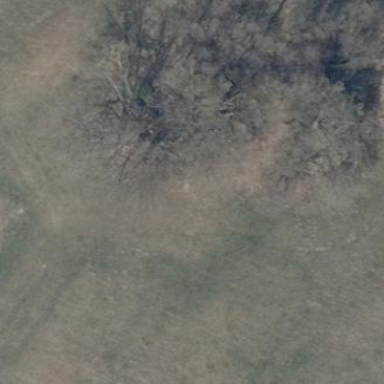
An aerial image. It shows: Forest with broadleaved trees that are deciduous.